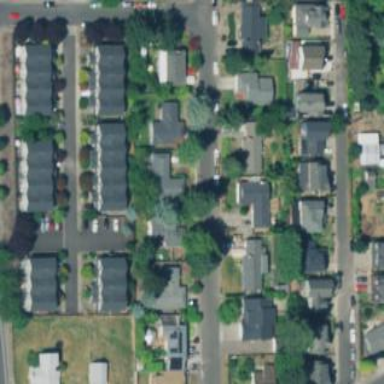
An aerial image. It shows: This residential area consists of single-family homes.